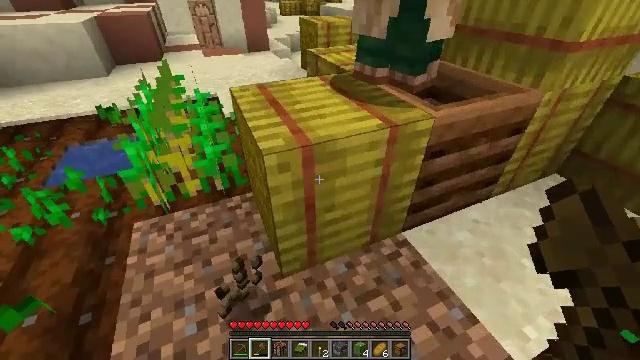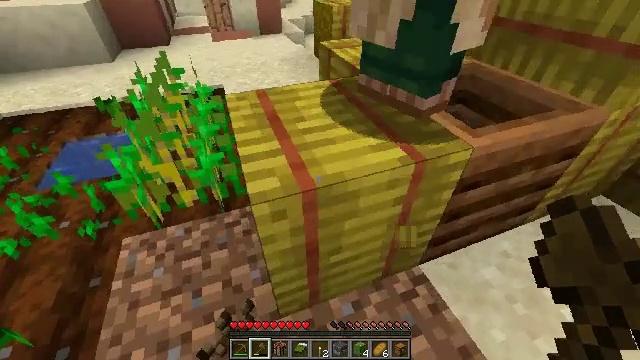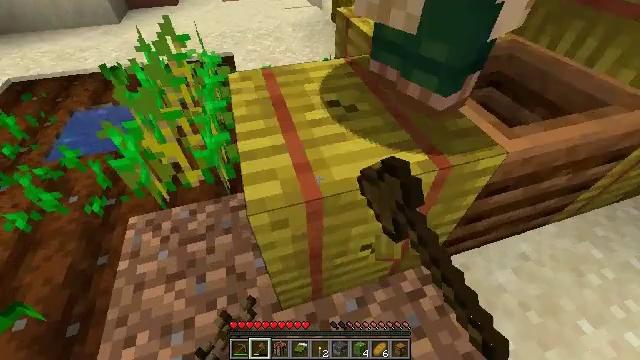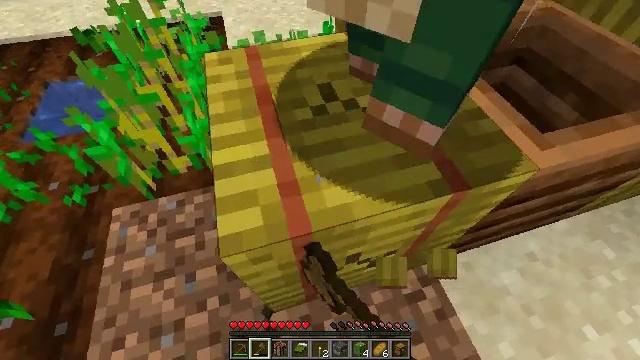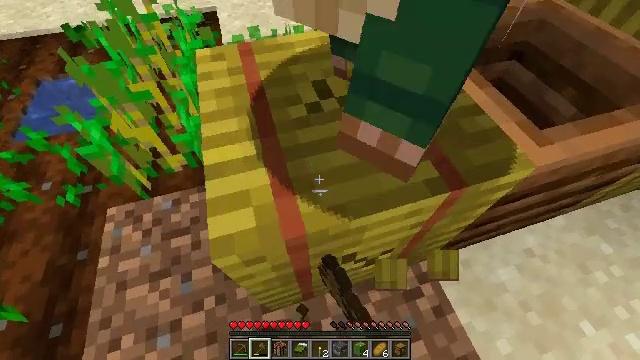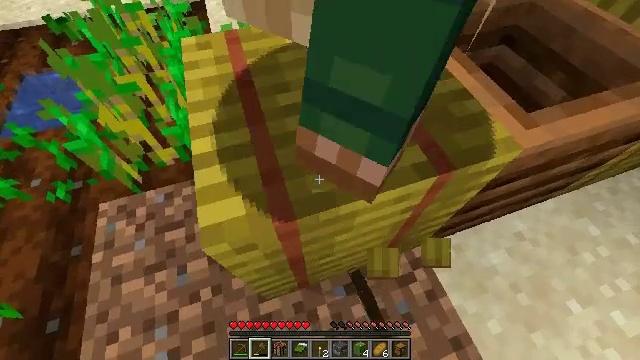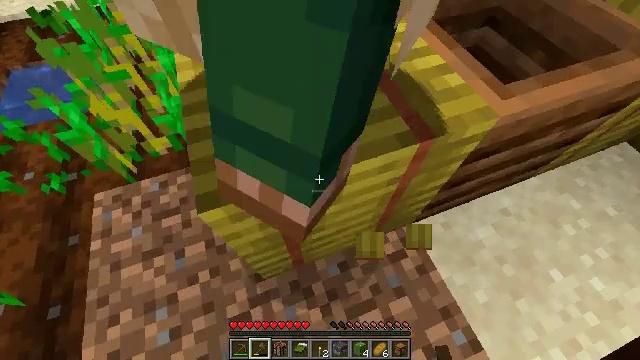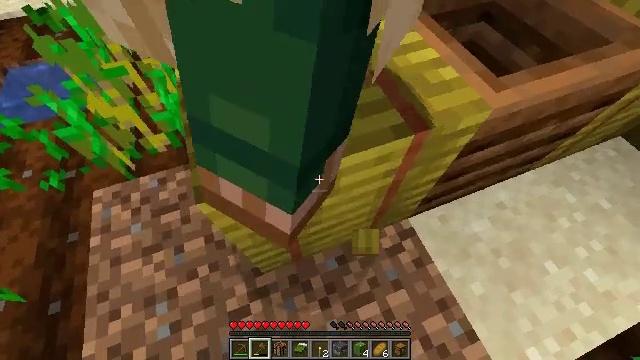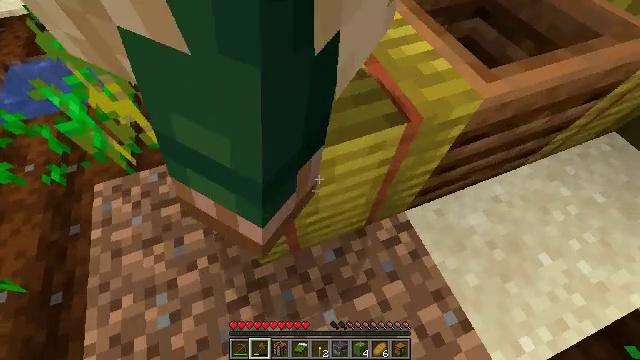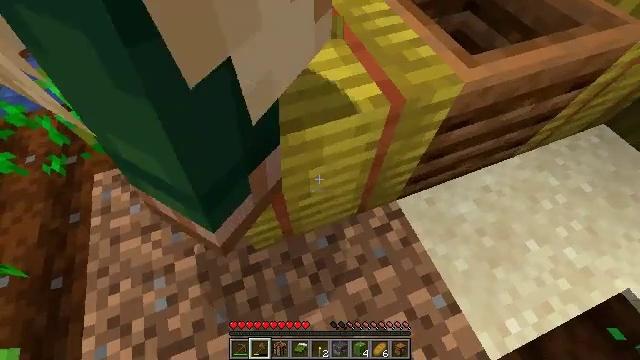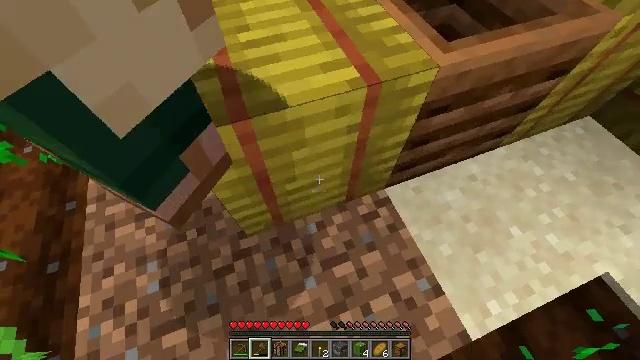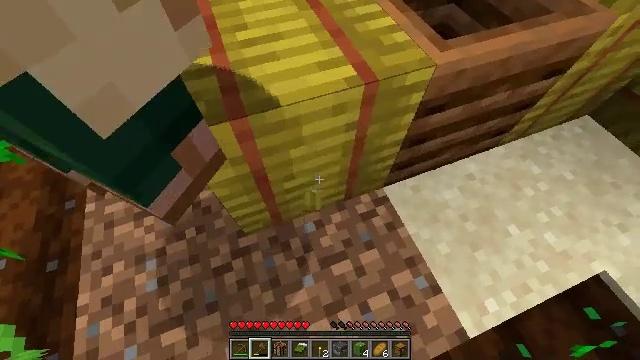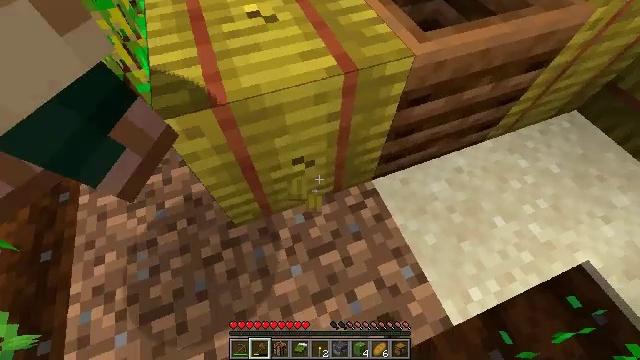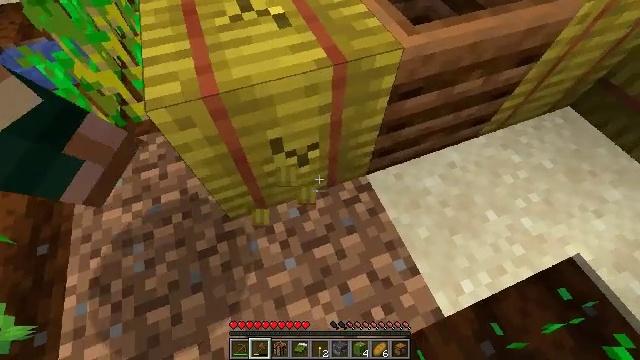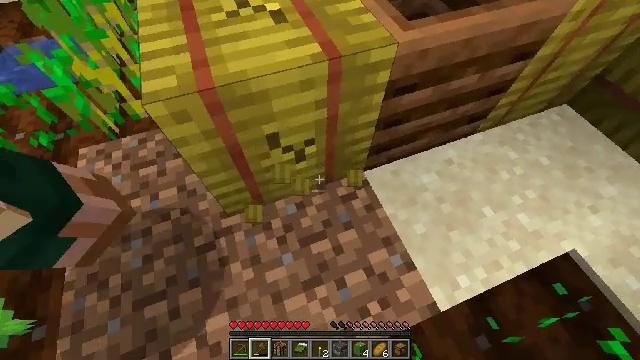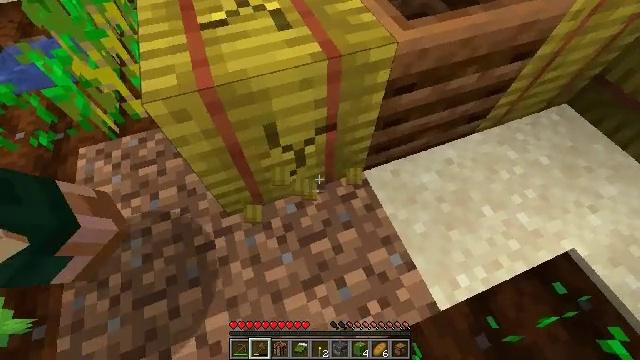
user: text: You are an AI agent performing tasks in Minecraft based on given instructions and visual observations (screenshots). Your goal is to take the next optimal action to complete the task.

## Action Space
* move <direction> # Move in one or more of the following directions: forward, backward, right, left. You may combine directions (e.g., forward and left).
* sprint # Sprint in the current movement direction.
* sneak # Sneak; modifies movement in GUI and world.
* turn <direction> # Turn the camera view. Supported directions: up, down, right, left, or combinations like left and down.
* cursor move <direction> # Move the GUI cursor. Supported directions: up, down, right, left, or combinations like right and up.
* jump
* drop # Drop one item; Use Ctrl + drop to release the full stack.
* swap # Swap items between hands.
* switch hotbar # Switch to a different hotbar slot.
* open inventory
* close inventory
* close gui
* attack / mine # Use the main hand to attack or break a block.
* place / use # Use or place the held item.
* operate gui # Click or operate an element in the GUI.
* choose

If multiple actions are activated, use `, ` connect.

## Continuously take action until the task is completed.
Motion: motion action
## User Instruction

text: Gather hay blocks from the farm.
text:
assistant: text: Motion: move forward, turn left and down, attack / mine
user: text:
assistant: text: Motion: move forward, turn left and down, attack / mine
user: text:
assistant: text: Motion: turn down, attack / mine
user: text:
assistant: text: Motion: attack / mine
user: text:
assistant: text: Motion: turn right and down, attack / mine
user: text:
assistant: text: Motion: turn right and down, attack / mine
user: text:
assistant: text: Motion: attack / mine
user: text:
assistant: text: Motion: attack / mine
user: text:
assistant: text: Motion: attack / mine
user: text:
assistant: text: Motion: attack / mine
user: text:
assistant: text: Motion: attack / mine
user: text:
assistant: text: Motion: attack / mine
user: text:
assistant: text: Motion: attack / mine
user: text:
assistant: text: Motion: attack / mine
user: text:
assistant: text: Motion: attack / mine
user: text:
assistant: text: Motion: turn up, attack / mine
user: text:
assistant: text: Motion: turn left and up, attack / mine
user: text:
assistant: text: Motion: turn left and up, attack / mine
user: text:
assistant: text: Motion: turn left and up, attack / mine
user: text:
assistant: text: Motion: turn up, attack / mine
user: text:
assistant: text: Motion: attack / mine
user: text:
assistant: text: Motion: attack / mine
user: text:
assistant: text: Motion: attack / mine
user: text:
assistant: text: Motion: attack / mine
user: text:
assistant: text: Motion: attack / mine
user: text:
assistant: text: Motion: attack / mine
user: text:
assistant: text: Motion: attack / mine
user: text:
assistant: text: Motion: attack / mine
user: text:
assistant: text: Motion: attack / mine
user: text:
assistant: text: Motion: move forward and move left, turn right and up, attack / mine